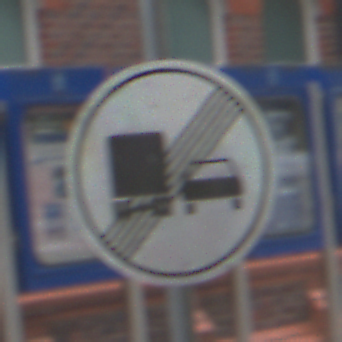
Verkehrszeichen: EndeUeberholverbotKraftfahrzeuge
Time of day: MorningAfternoon
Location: Outdoor (Urban)
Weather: Overcast
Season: NotSpecified
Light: Natural